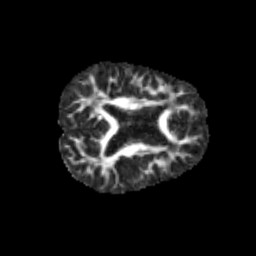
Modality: FA
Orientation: axial
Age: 11
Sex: male
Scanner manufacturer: siemens
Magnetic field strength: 3 T
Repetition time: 3.8 s
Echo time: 0.07 s